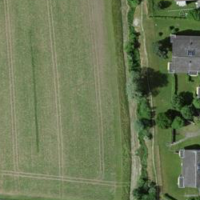
EUNIS habitat code: 52
Species observed at this site:
Epilobium hirsutum